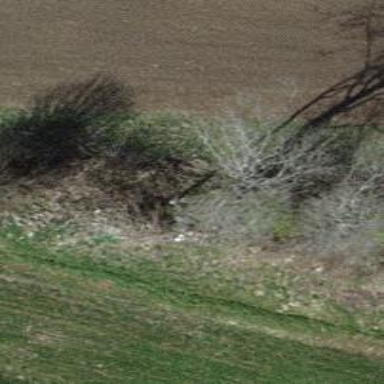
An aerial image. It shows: Row of trees in natural setting.